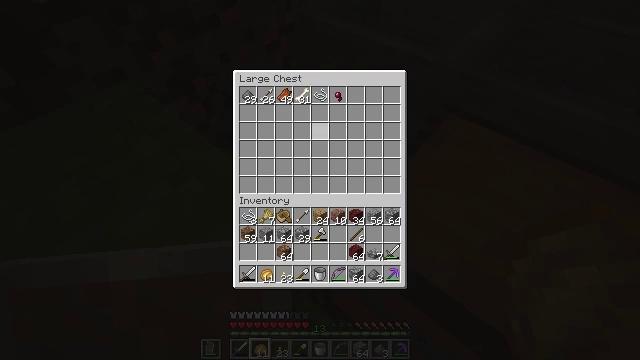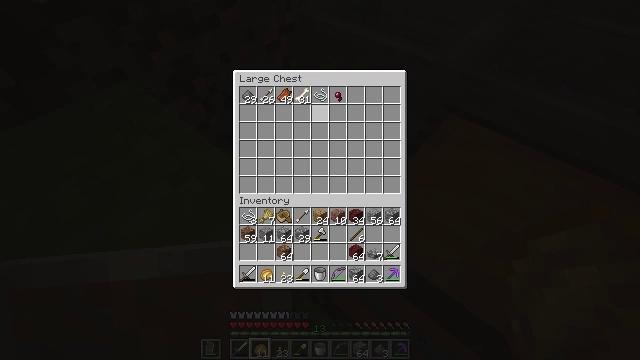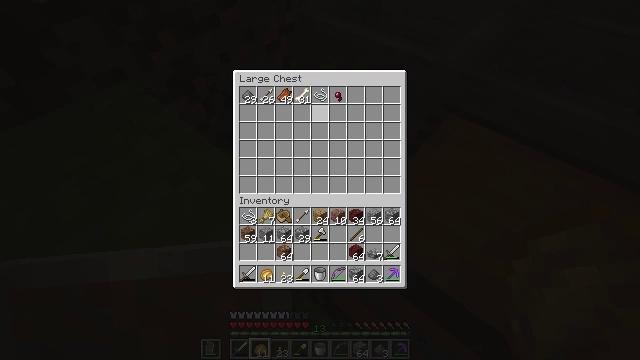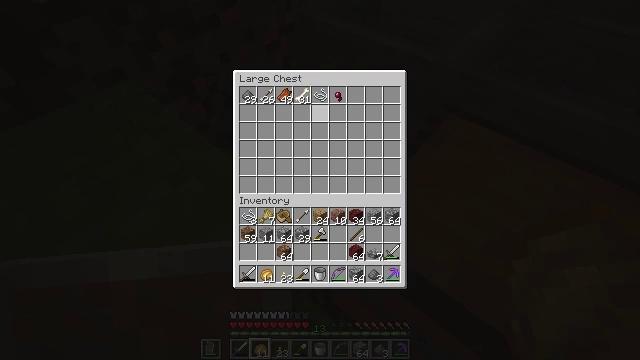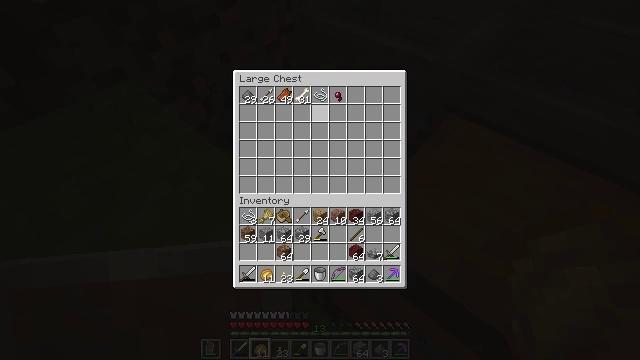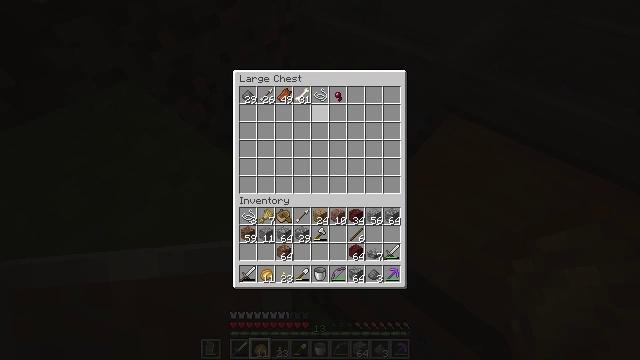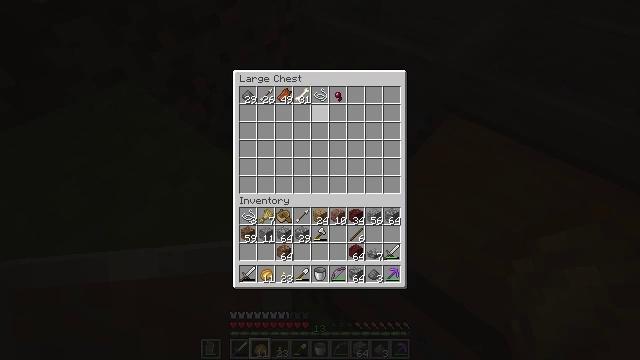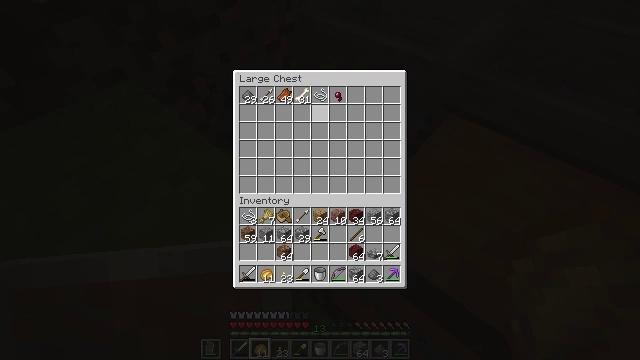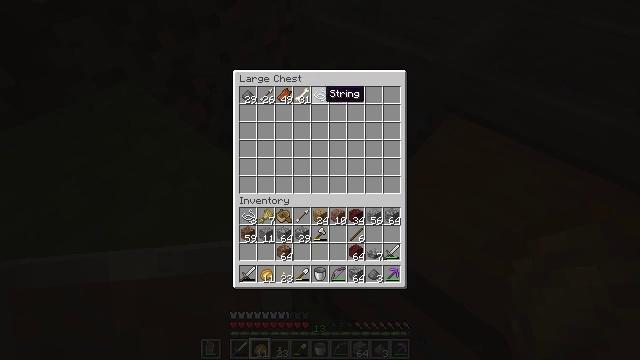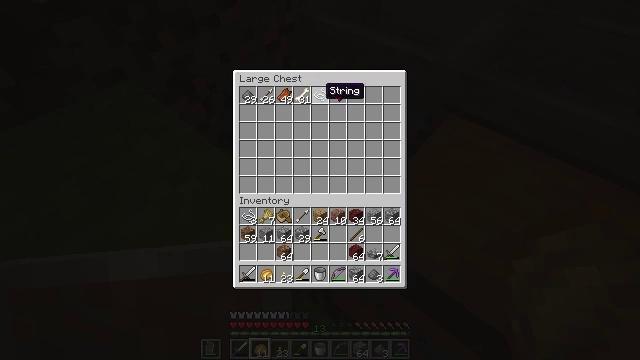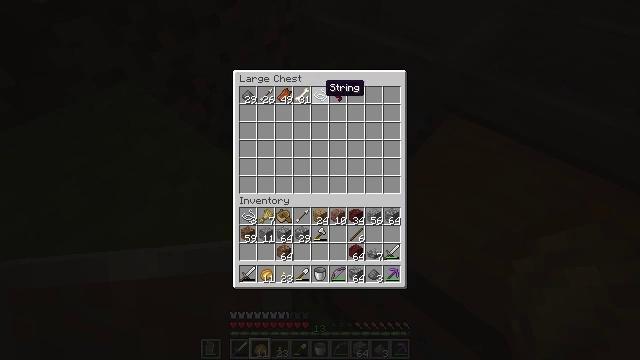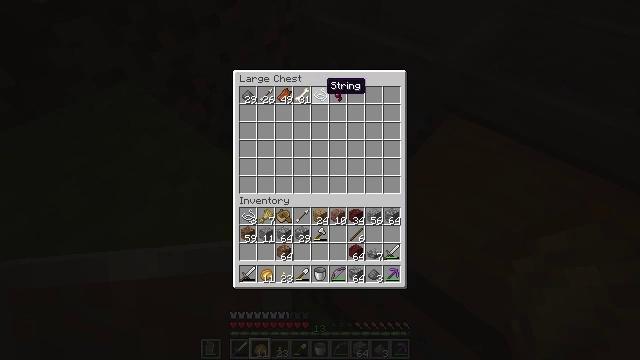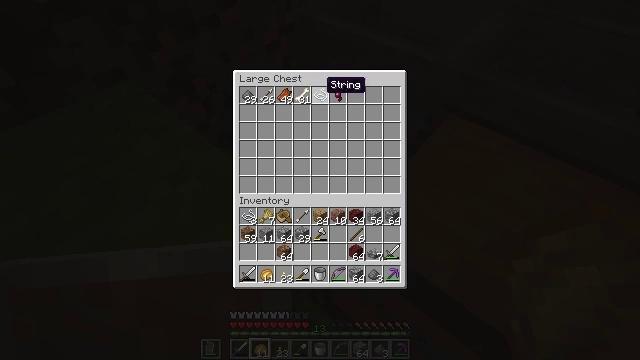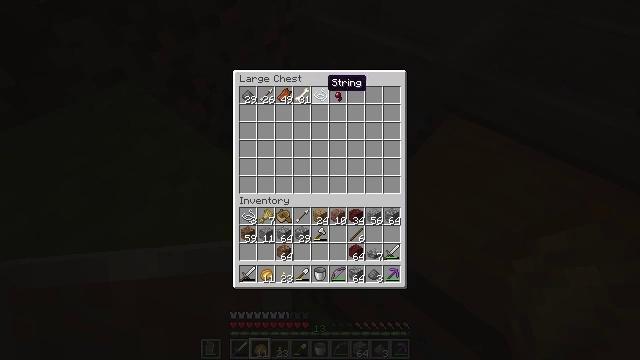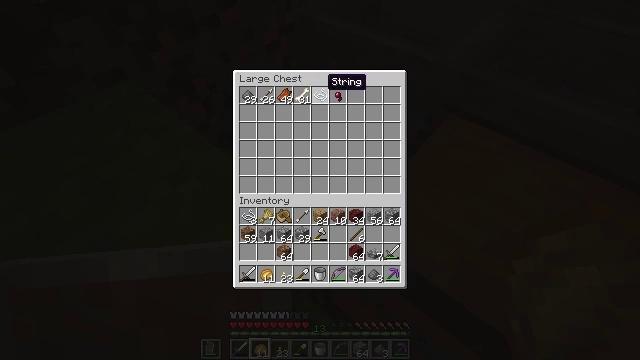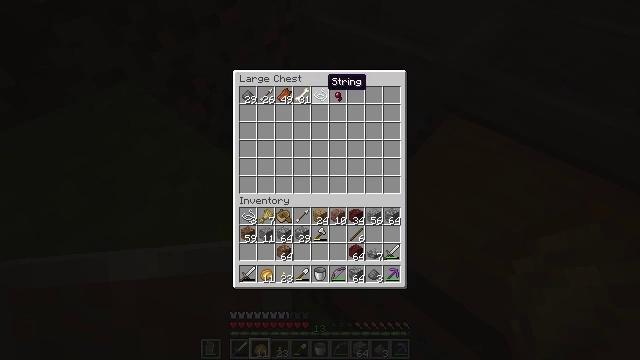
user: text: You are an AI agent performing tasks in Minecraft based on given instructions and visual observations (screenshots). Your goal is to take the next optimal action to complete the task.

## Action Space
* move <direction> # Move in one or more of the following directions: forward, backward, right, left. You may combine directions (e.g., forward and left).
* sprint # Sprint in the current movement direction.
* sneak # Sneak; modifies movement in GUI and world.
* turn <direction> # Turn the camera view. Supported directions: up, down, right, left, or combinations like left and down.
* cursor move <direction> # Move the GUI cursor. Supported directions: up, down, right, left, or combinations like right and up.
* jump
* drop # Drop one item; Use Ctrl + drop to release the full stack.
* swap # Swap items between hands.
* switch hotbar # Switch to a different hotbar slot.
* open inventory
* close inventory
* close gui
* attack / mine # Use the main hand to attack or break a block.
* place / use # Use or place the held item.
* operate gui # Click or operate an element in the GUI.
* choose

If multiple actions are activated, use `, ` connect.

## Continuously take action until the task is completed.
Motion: motion action
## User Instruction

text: Craft a bow.
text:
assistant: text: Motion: sneak, turn up
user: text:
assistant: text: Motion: sneak
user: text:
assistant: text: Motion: sneak
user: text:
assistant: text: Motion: sneak
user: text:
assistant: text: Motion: sneak
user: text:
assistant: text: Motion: sneak
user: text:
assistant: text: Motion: sneak
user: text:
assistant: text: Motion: sneak
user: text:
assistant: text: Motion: sneak
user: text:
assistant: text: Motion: sneak
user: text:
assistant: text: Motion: sneak
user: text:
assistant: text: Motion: sneak
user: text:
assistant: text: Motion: sneak
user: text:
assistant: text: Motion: sneak
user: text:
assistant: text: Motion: sneak
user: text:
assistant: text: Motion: sneak
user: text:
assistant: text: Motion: sneak
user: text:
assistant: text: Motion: sneak
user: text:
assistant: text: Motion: sneak
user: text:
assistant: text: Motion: sneak
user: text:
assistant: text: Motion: sneak, use / place
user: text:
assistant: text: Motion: sneak, use / place
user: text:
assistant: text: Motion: sneak
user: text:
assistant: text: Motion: sneak
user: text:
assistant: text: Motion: sneak
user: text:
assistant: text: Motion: sneak, close inventory
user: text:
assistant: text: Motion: close inventory
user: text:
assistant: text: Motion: close inventory
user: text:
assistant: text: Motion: close inventory
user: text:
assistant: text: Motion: move left, turn left